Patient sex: M
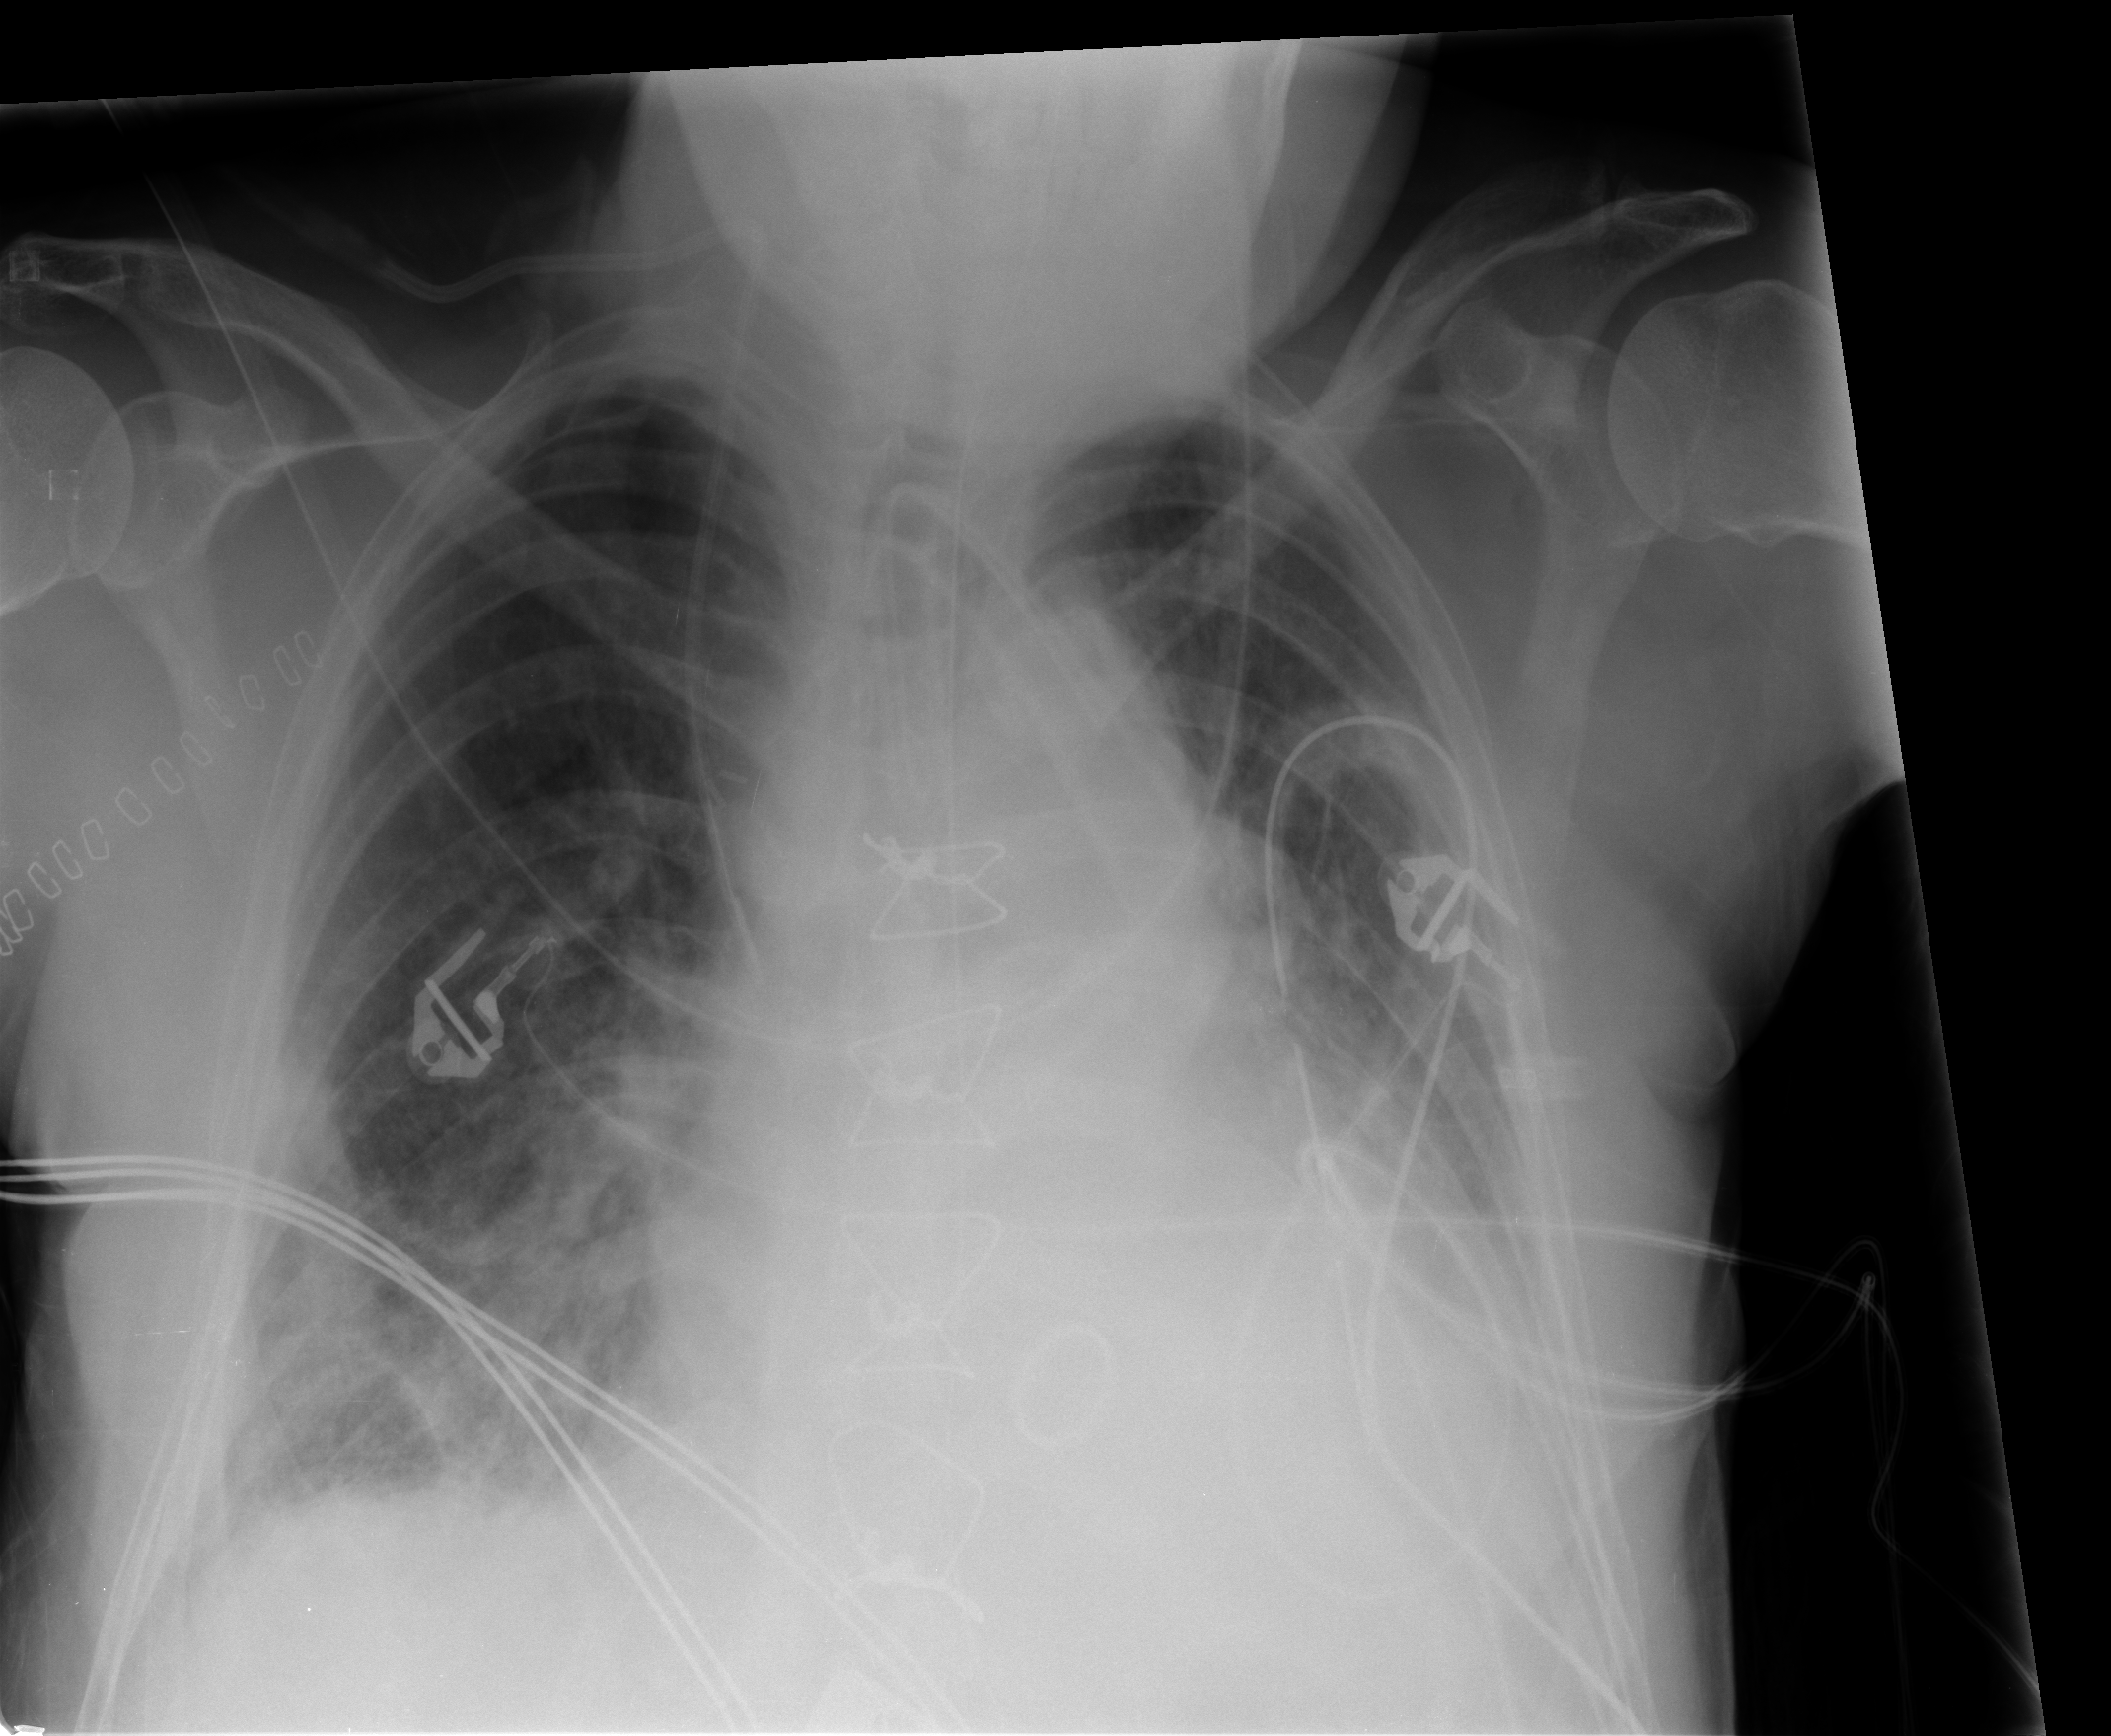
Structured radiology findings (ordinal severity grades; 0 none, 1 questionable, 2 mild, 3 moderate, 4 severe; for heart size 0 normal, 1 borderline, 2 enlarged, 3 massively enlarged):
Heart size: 2
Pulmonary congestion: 1
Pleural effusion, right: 0
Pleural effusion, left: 2
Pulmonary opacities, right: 2
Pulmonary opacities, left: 1
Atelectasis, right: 2
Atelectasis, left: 2